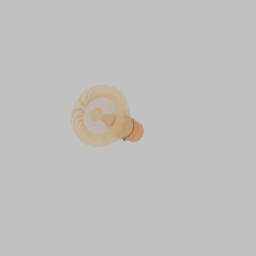
Label: mechanical